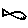
Label: fish